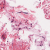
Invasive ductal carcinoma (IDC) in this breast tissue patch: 0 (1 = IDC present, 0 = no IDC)